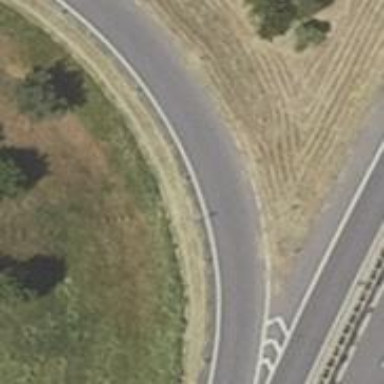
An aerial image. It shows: Trunk link road with asphalt surface.